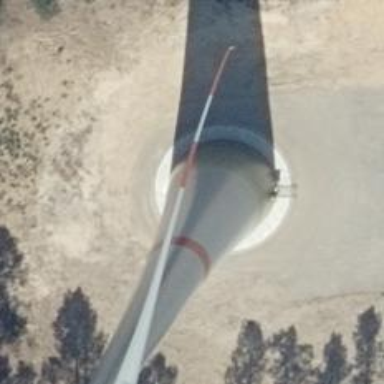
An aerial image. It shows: Wind turbine generator that utilizes wind as its source for generating electricity. It is of the horizontal axis type.